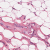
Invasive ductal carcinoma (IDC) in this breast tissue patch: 1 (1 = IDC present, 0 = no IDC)